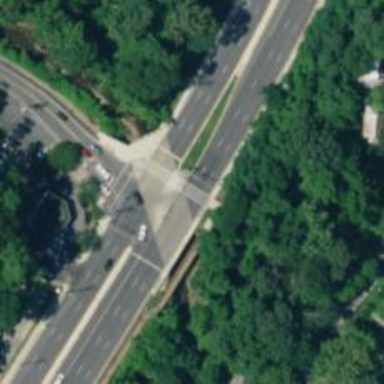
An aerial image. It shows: Cycleway bridge with asphalt surface. The bridge has crossing island for cyclists.